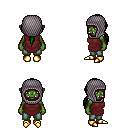
a pixel art fantasy rpg character, female body template, orc, green skin, maroon tunic, teal pants, green ponytail hairstyle, chain hood, gold boots, four views (front, back, left, right), 2x2 character sprite sheet, small pixel art, hard edges, no anti-aliasing